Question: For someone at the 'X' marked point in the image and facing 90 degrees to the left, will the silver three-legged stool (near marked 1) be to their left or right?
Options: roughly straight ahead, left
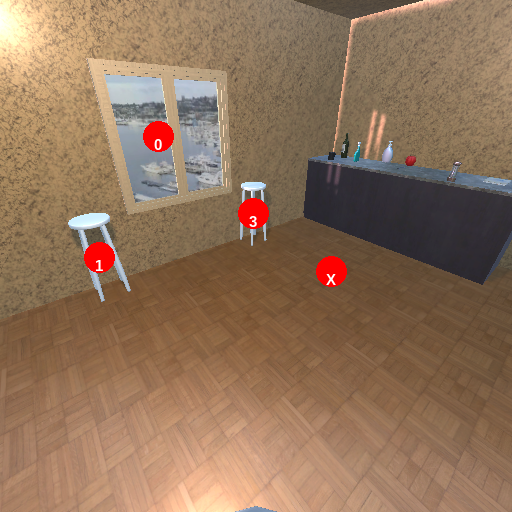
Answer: roughly straight ahead